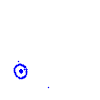
Particle: proton